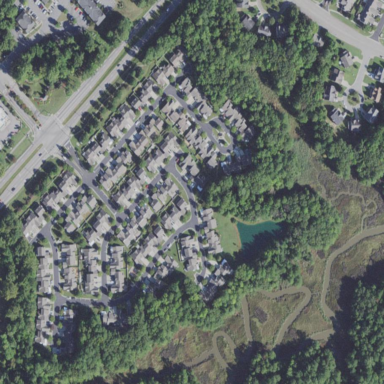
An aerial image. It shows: Condominium within residential area.